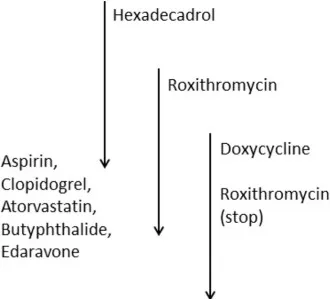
Timeline of stroke aggravation and intervention. Stroke occurred on day 1 and was aggravated twice (days 16 and 30). Hexadecadrol was initiated on day 23, roxithromycin was initiated on day 27, and roxithromycin was replaced with doxycycline on day 30. The patient was discharged on day 41.
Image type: chart (chart)